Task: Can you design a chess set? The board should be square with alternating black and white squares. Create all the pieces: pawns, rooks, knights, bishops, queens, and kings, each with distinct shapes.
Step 2784:
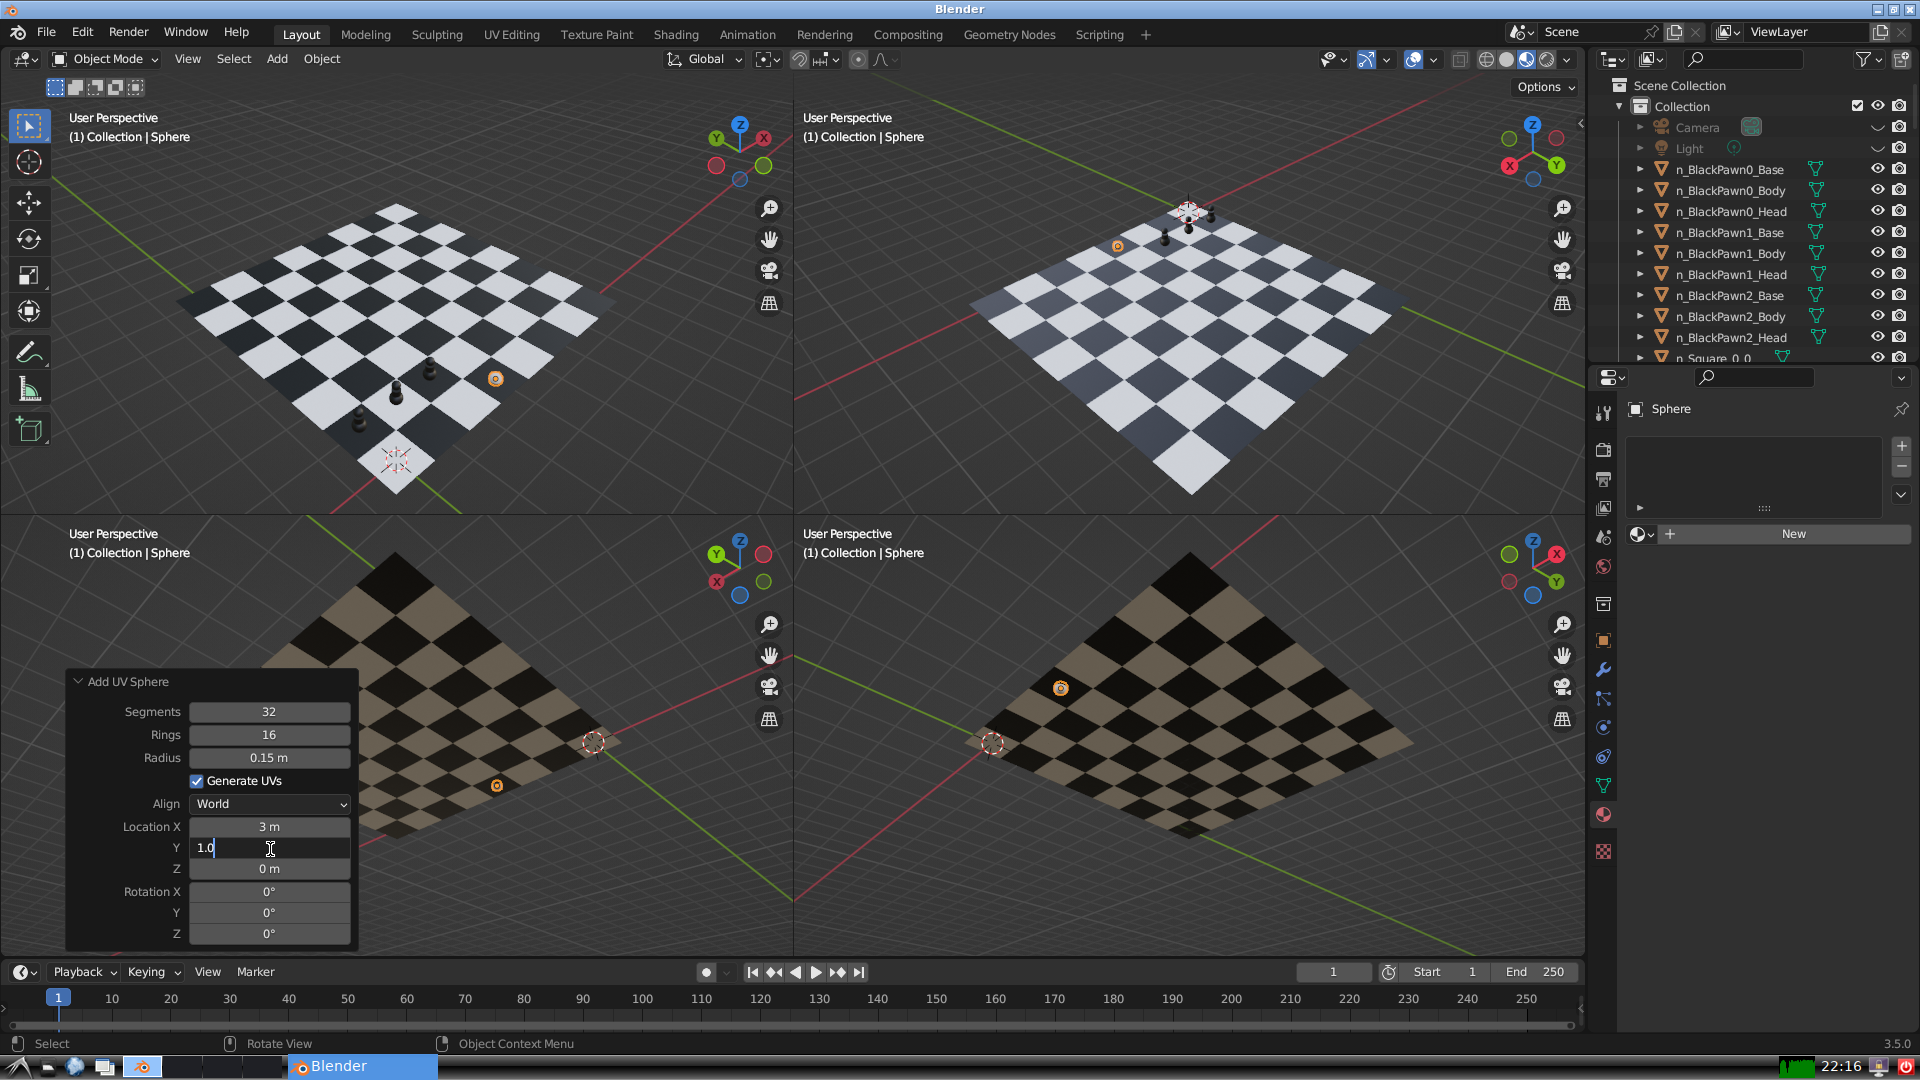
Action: {"key_press": ['Return']}